Question: Is it possible to move only one edge of a rectangle using a 4x4 matrix transformation?

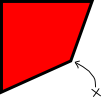
Answer: This is easier than I originally thought. You will have to extend your vertices into 4D vectors, if you want to multiply them by a 4x4 matrix. To do this in 2D, you really only need a 3x3 matrix, but the extra dimension doesn't really hurt anything except perhaps the performance of your implementation.
Given your four points, Vn = (xn, yn, mn, 0), where n is in {0, 1, 2, 3}, and mn is either 0 or 1 depending on whether or not you want to move Vn from its current location. To move the vertices you want moved by some vector (a, b) apply the following: